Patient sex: M
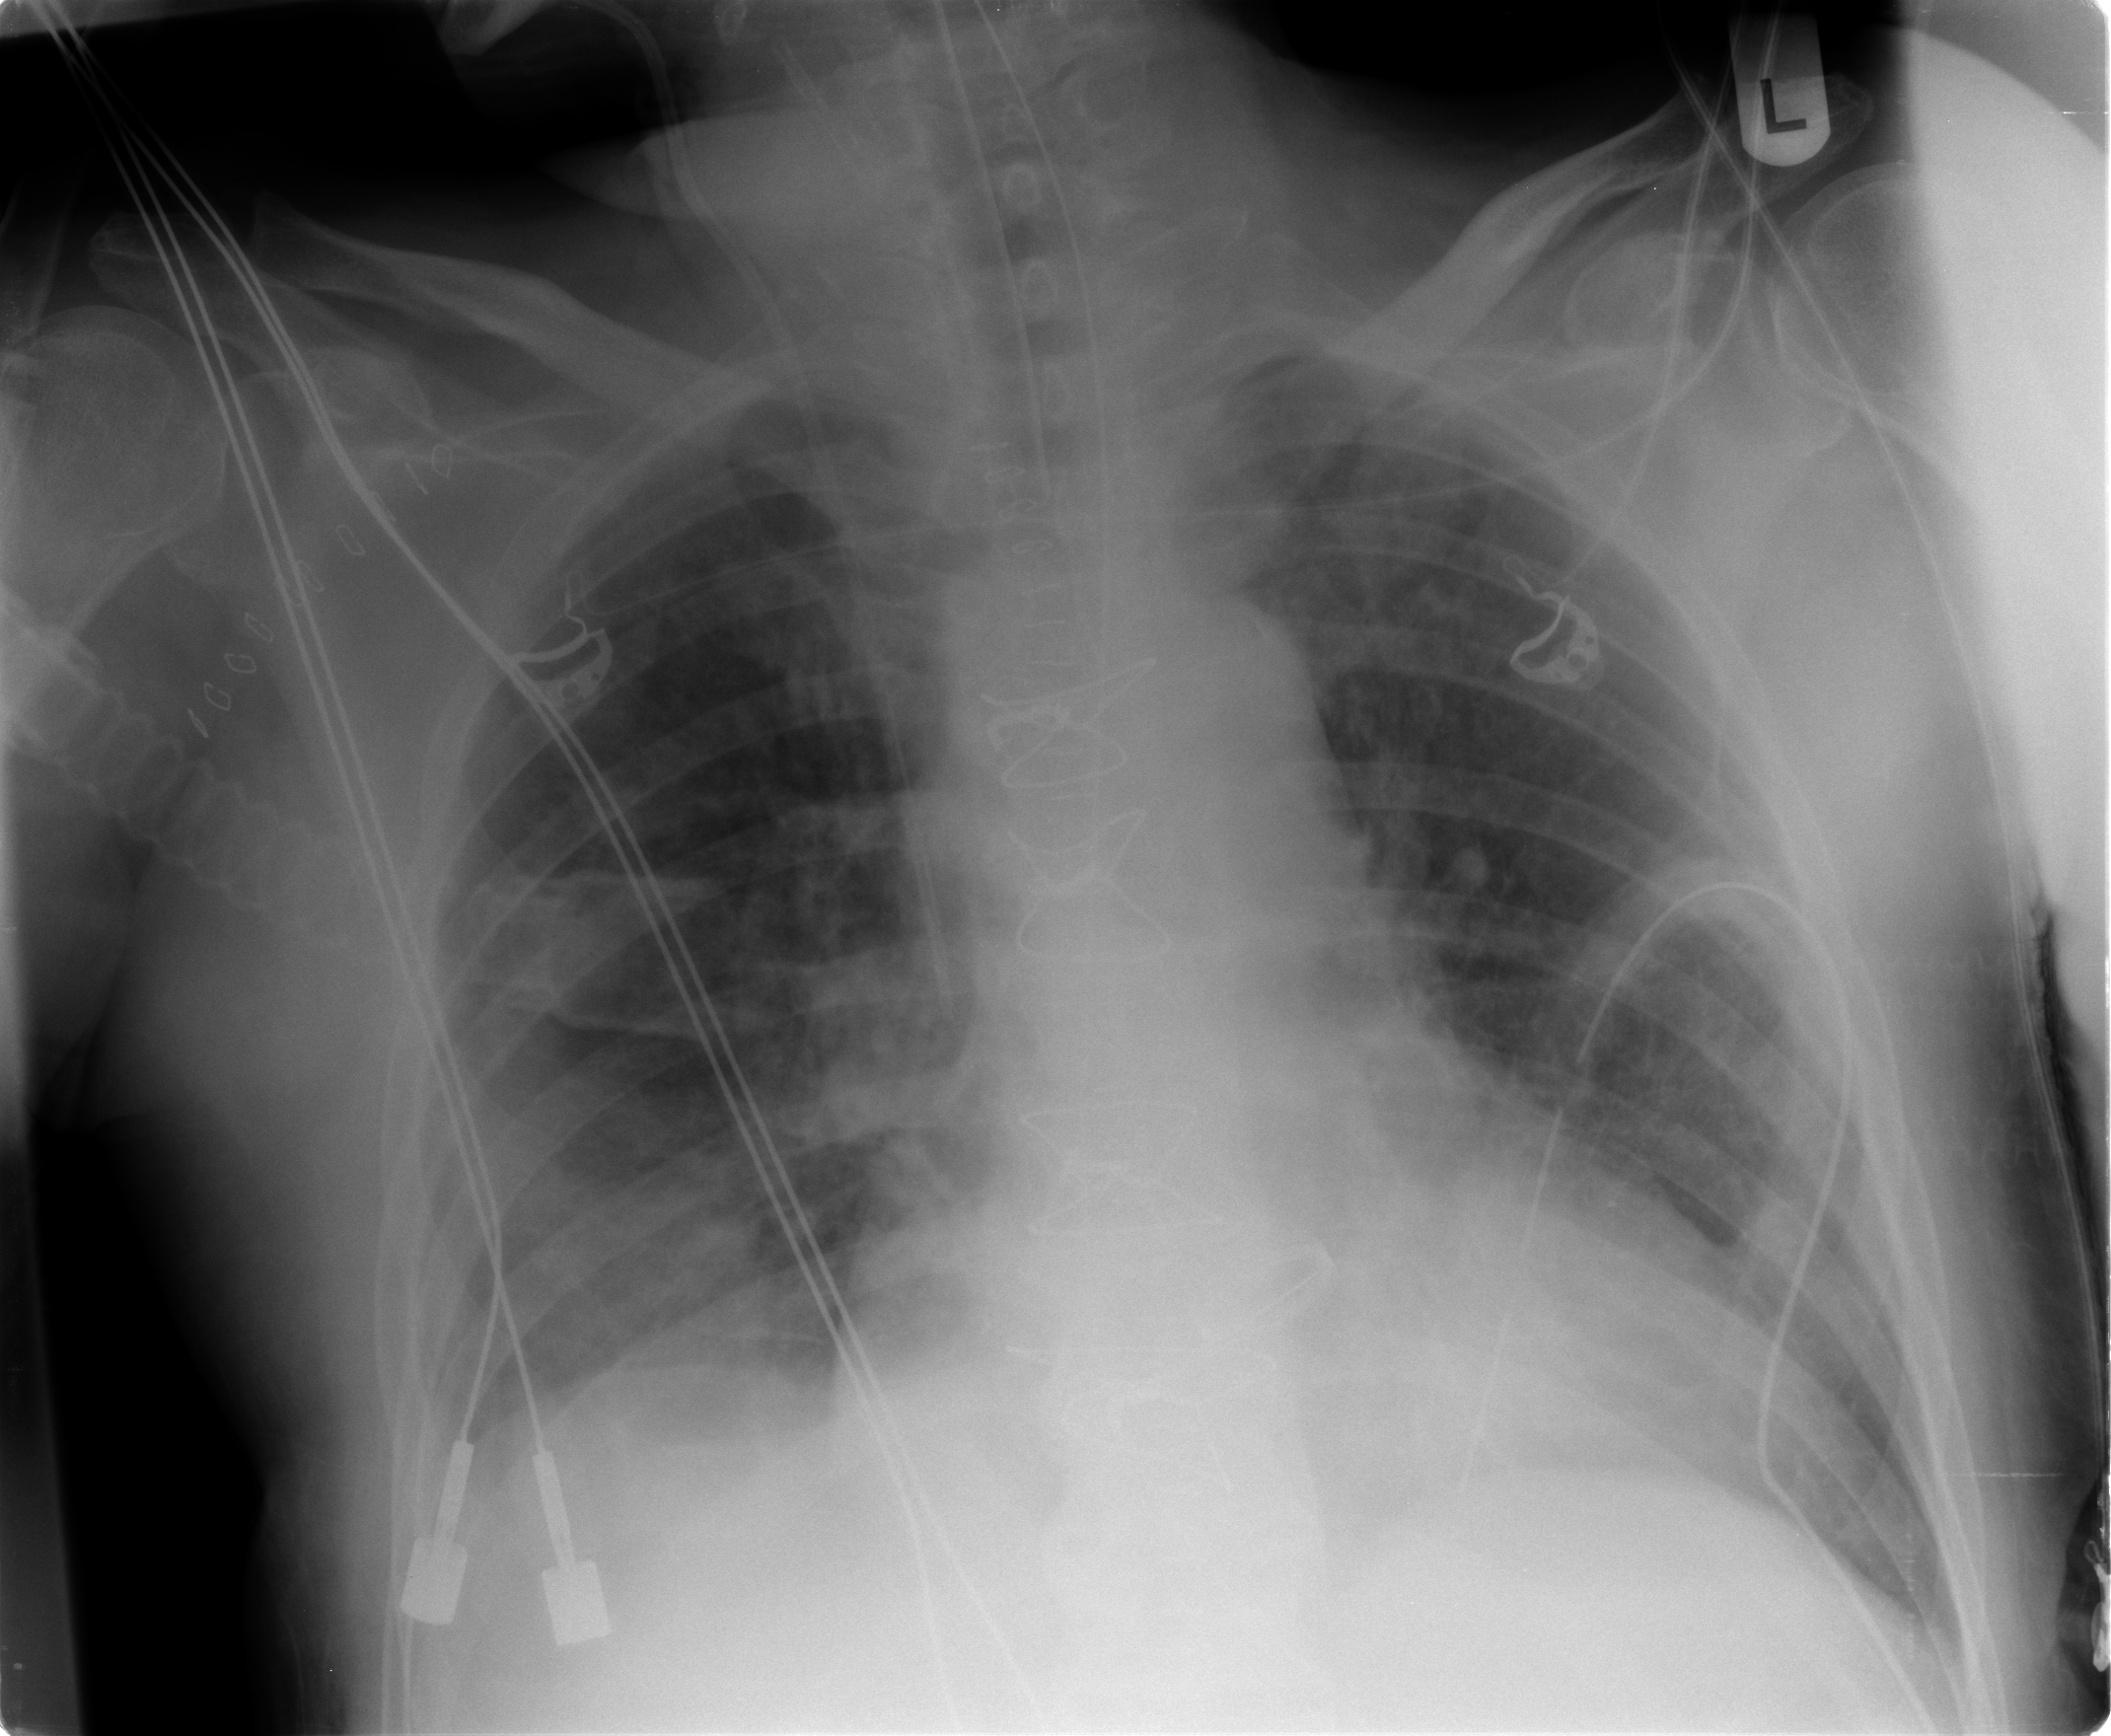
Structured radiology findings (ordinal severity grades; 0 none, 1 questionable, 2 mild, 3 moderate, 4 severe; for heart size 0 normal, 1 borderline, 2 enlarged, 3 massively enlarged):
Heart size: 2
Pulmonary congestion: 2
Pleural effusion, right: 2
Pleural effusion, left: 0
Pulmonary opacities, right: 2
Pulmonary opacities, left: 2
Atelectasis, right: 2
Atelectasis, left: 2